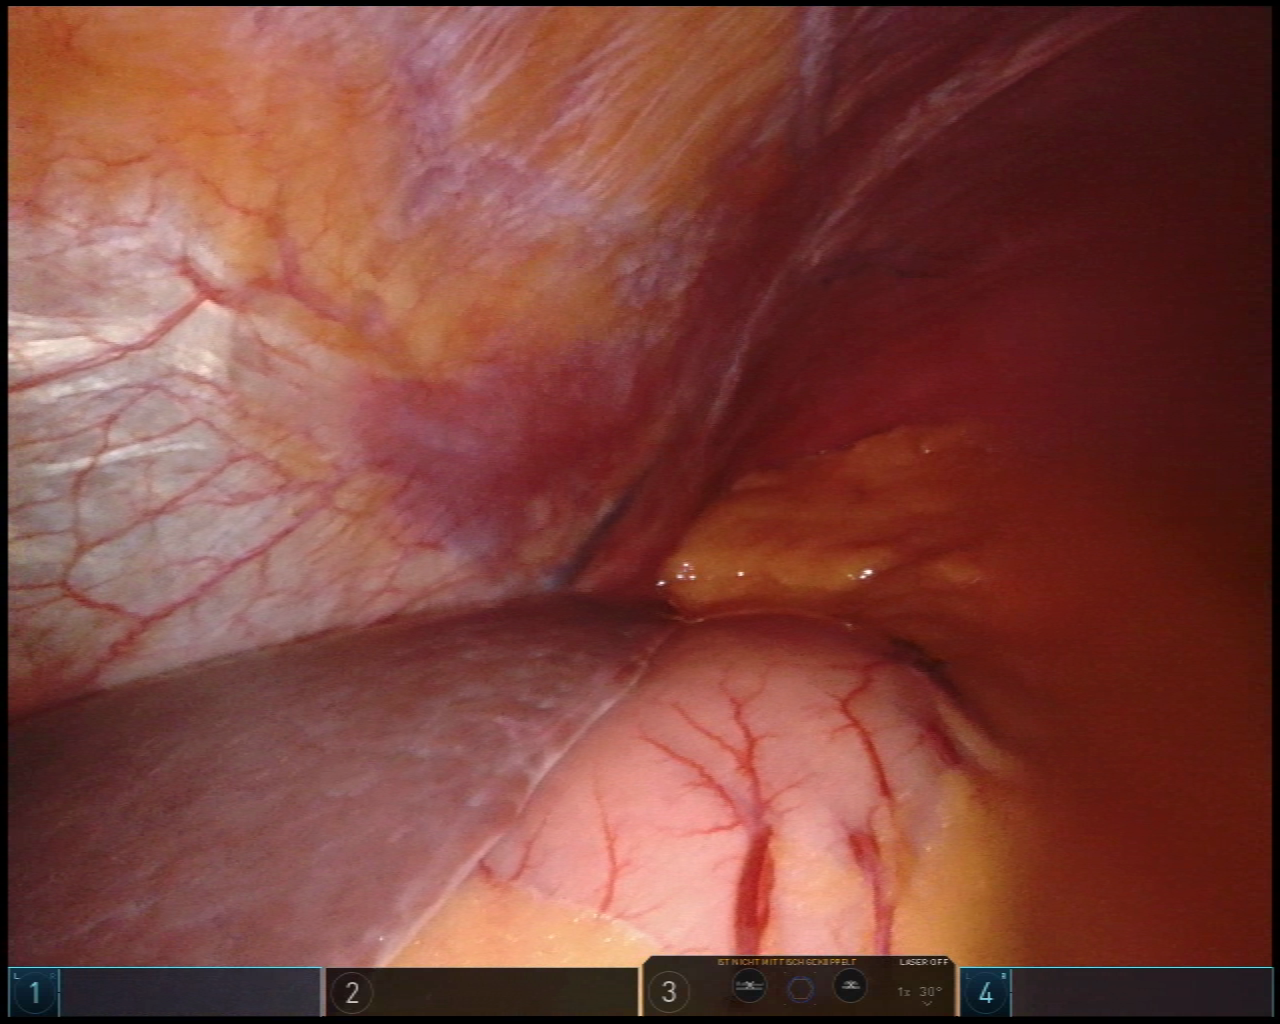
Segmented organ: liver
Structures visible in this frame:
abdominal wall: yes
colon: no
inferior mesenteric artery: no
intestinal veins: no
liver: yes
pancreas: no
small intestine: no
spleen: no
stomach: yes
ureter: no
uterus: no
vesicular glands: no